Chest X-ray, PA view. Patient: 68 years old, sex F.
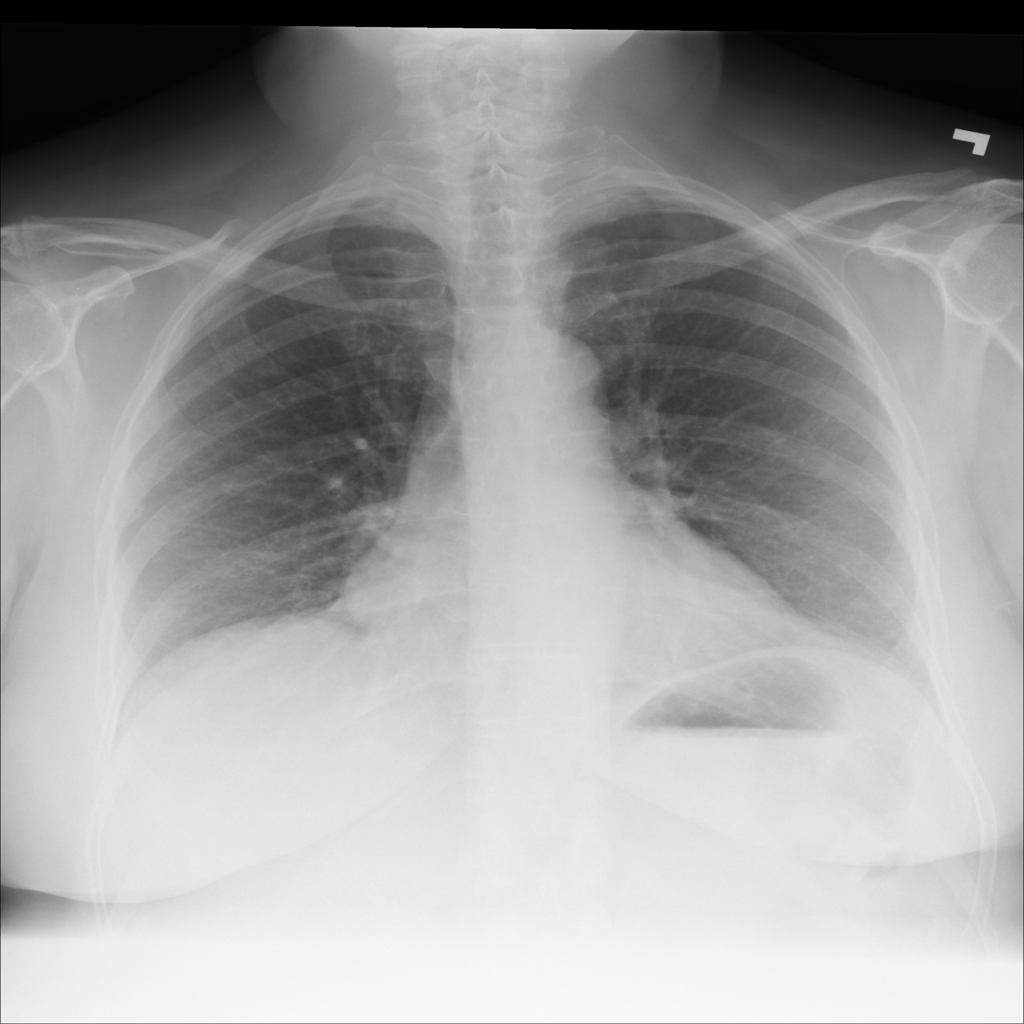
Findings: No Finding